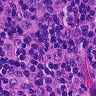
Metastatic tissue present: no